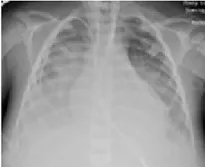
Prior to transfer for ECMO evaluation.
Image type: radiology (x_ray)